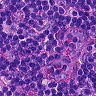
Metastatic tissue present: no